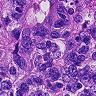
Metastatic tissue present: yes